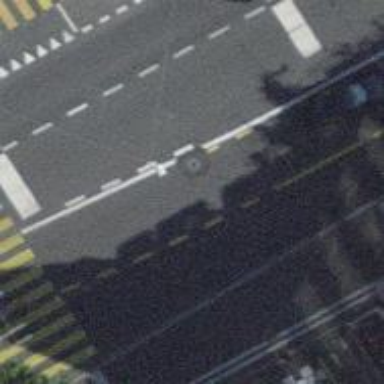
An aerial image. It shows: Primary highway with asphalt surface and sidewalks on both sides. Trolley wires are present along the road.